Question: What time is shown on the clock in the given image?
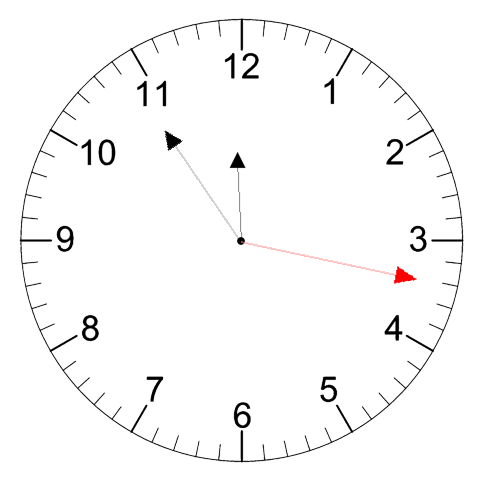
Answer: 11:54:17